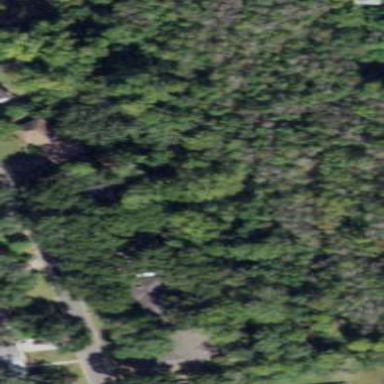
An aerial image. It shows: Mixed leaf woodland.